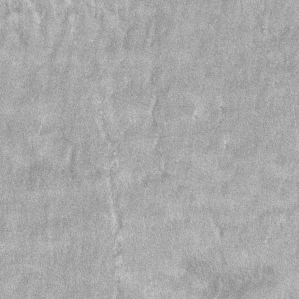
Label: frost